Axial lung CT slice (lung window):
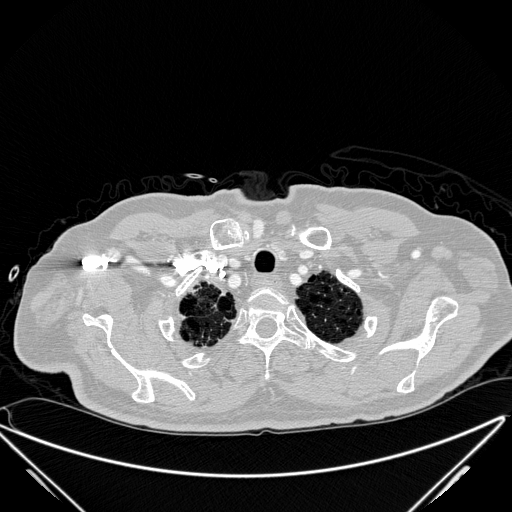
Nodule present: no